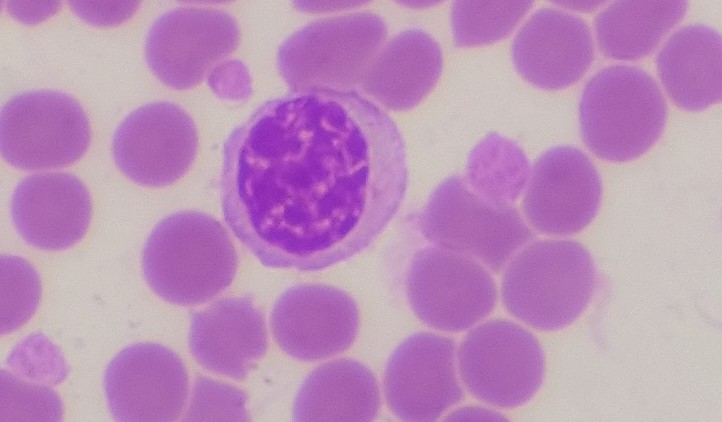
White blood cell type: Lymphocyte